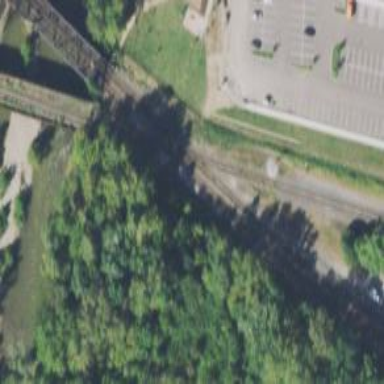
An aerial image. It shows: Railway crossing.